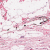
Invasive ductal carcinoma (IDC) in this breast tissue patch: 0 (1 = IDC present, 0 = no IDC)